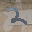
Label: 2